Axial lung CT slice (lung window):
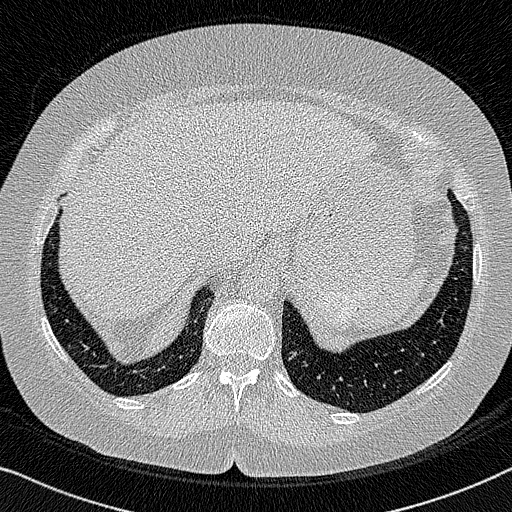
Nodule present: no